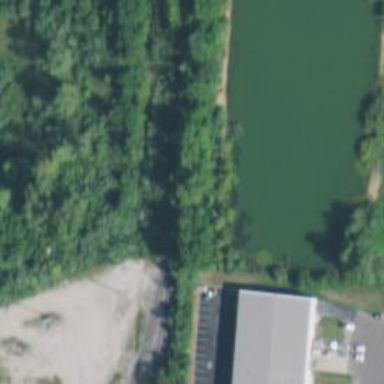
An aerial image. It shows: Detention basin filled with water.